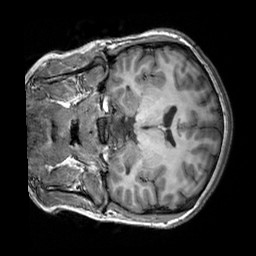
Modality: T1w
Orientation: coronal
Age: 20
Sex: female
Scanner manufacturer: siemens
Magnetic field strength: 3 T
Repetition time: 2.3 s
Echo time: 0.00303 s